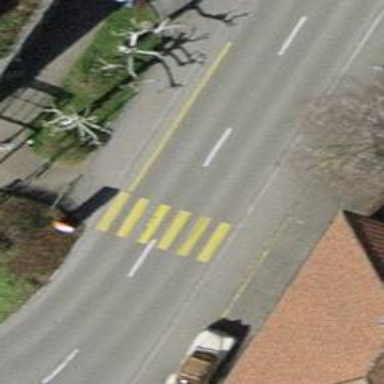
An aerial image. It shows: Zebra crossing on the road.